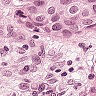
Metastatic tissue present: yes